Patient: sex M, age 58
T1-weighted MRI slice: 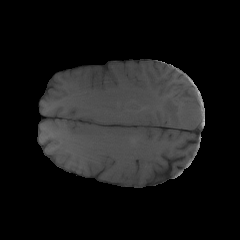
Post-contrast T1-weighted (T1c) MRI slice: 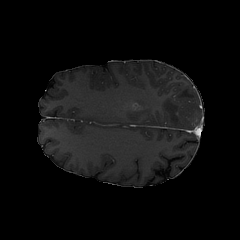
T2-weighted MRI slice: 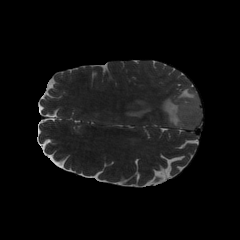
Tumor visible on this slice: yes
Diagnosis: Glioblastoma, IDH-wildtype
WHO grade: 4